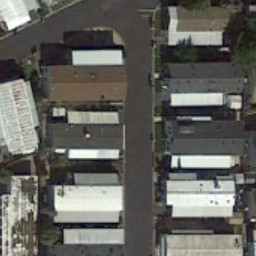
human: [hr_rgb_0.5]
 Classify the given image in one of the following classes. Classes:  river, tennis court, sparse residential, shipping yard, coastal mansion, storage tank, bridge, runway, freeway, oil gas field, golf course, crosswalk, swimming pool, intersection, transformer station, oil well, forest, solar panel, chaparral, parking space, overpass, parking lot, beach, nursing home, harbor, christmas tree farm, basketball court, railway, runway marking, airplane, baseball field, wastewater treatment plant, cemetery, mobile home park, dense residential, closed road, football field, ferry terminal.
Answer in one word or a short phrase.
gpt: mobile home park